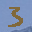
Label: 3